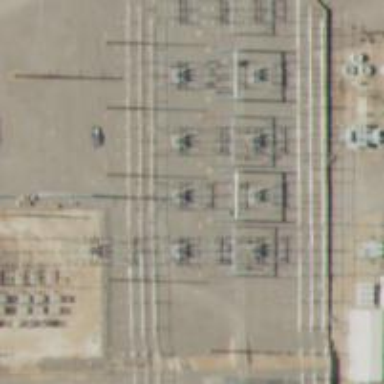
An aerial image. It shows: Switch for power supply.